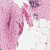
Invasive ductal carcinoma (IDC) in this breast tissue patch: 0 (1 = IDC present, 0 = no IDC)